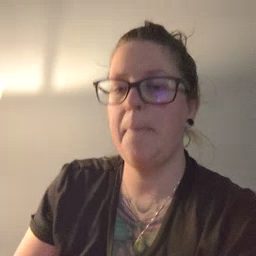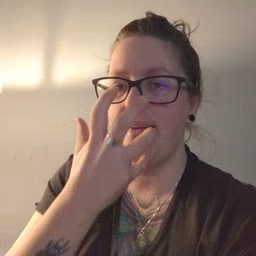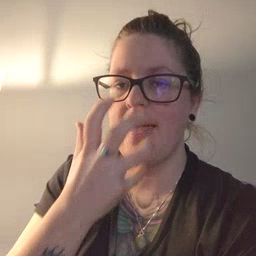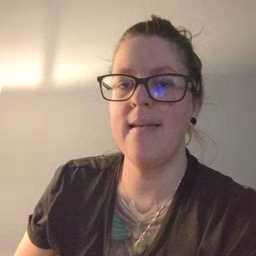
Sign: mad